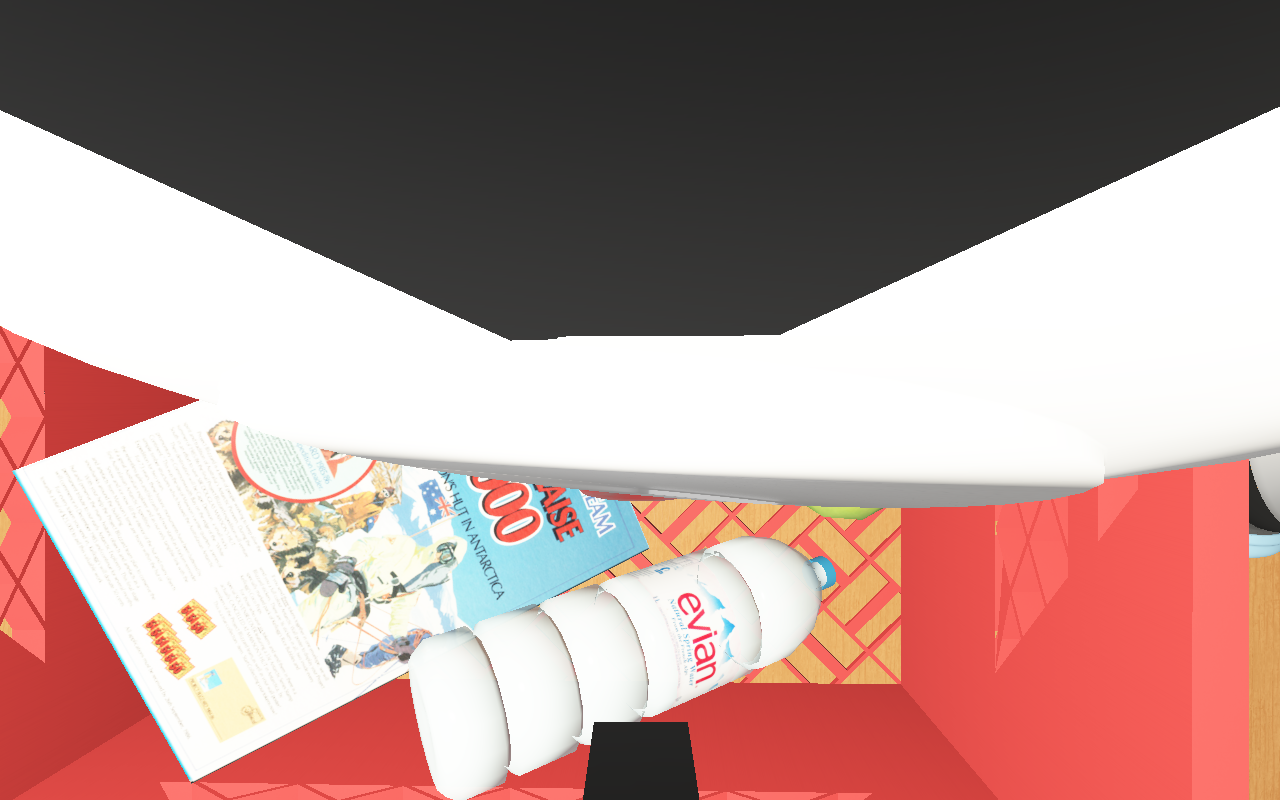
Objects in the scene:
water bottle
orange
orange
spoon
jam jar
cereal box
cereal box
biscuit box